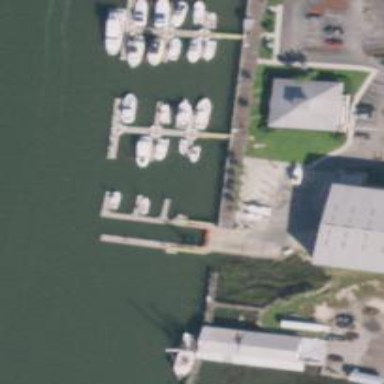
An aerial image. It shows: Man-made pier.